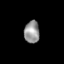
Tissue: skin
Cell type: Others
Senescence score: 0.8195
Nuclear area (px): 332
Mean DAPI intensity: 148.464